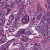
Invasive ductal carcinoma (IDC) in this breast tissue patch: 1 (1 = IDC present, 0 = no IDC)